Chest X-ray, PA view. Patient: 54 years old, sex M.
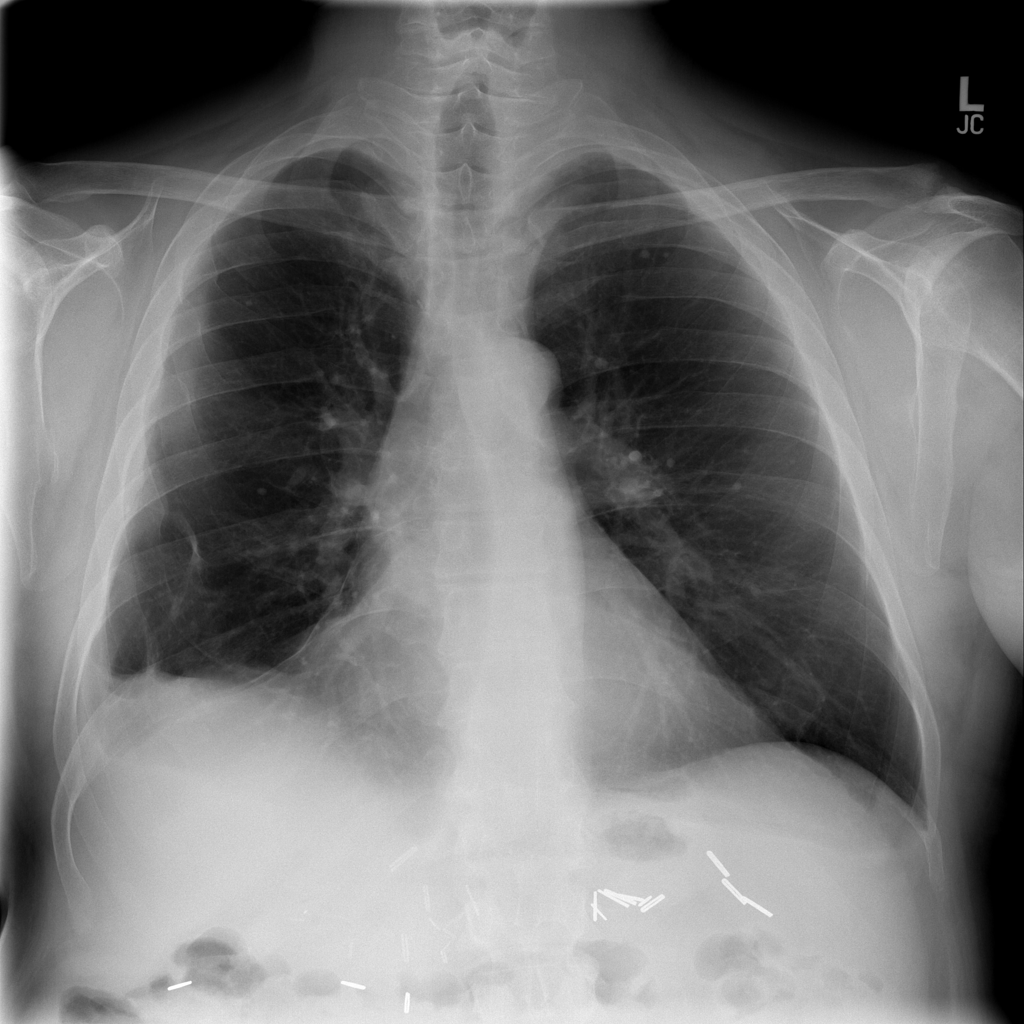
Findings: No Finding